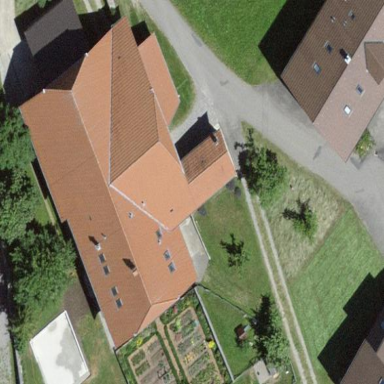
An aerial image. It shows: Farm building.